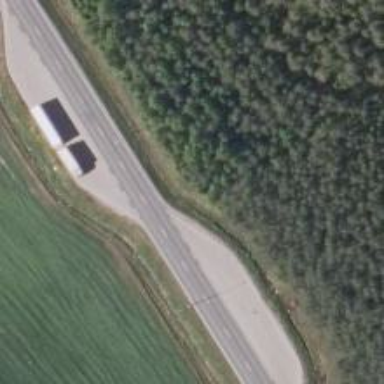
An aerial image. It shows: Asphalt road classified as trunk highway.